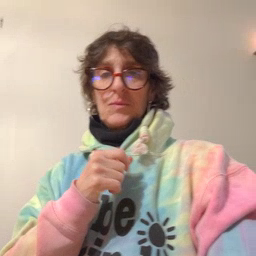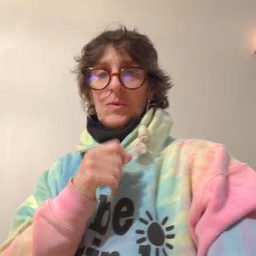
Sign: hesheit